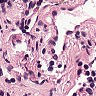
Metastatic tissue present: no